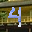
Label: 4